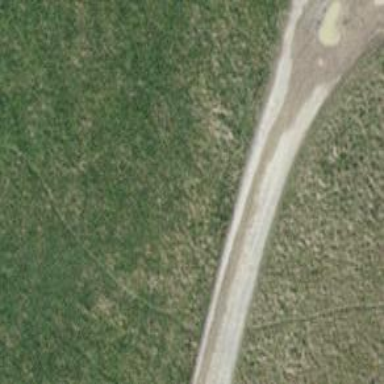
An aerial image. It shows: Track with grade 2 tracktype.